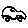
Label: car